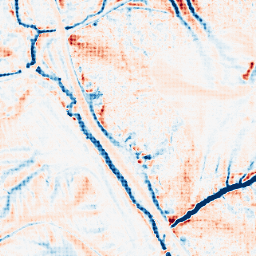
Category: edge_preserving
Decomposition family: median
Decomposition parameters: size: 15
Upsampling method: sinc_hamming
Upsampling parameters: scale: 8
kernel_size: 8
Upsampling scale: 8